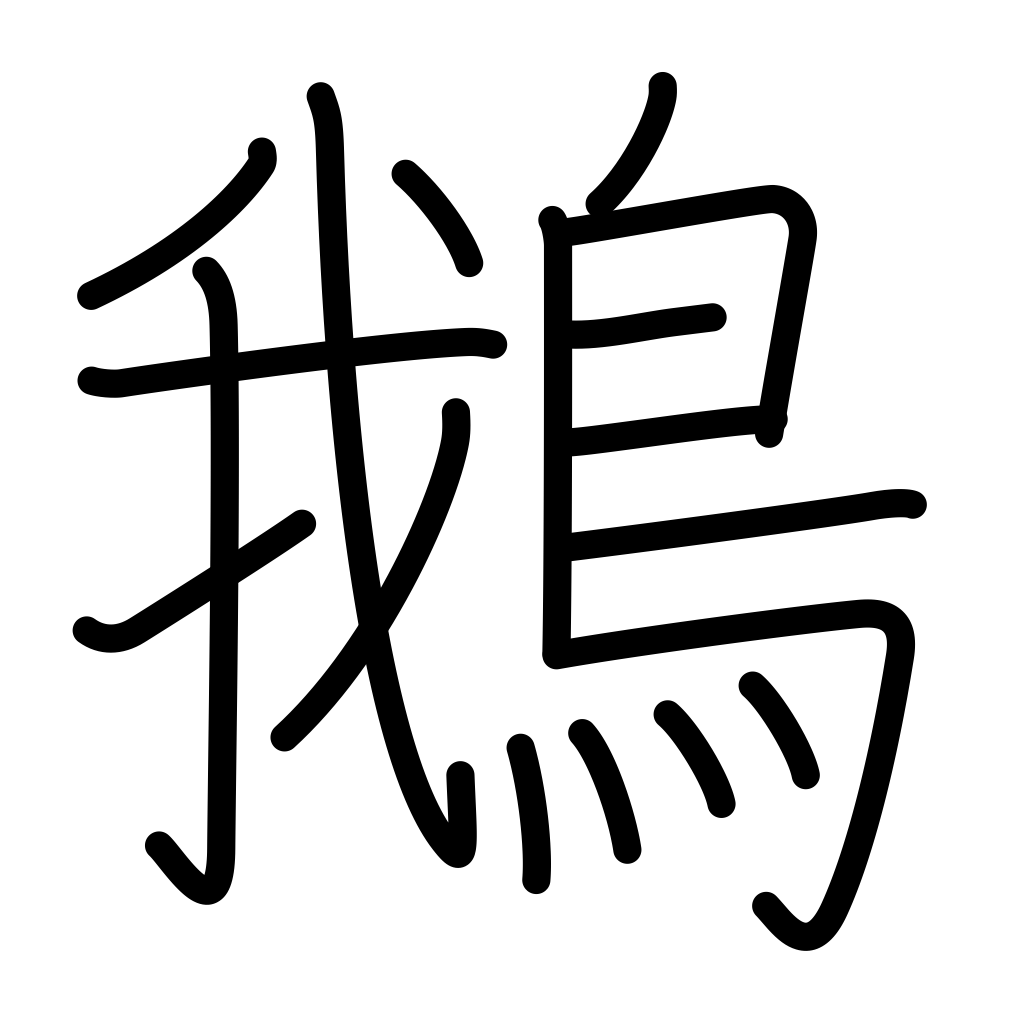
Meaning: goose